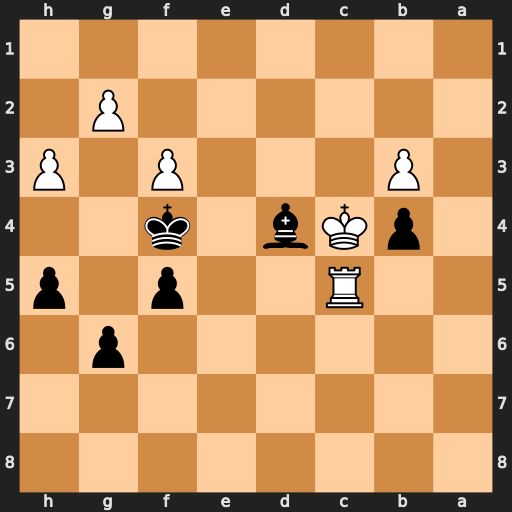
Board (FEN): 8/8/6p1/2R2p1p/1pKb1k2/1P3P1P/6P1/8
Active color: b
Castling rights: -
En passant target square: -
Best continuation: Bxc5 Kxc5 Kg3